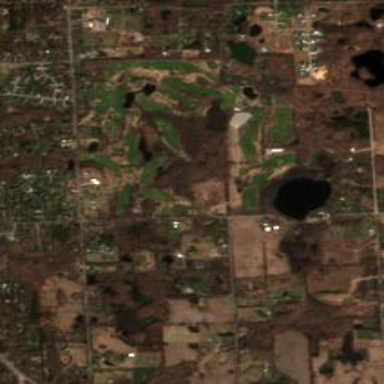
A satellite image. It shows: Golf course surrounded by greenery.